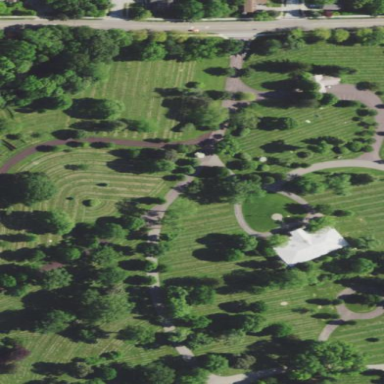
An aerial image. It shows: Cemetery.